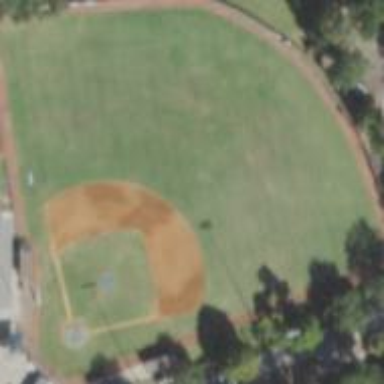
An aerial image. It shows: Baseball pitch for leisure land.